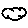
Label: cloud